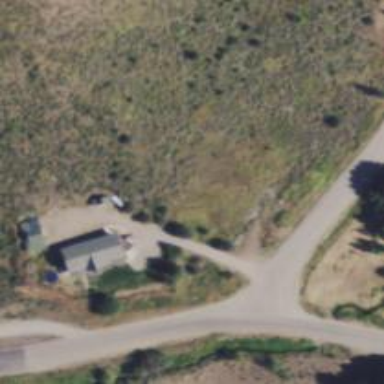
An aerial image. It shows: Driveway.